Question: I am trying to get all of the data stored in this json

as a dictionary that I can load and access. I am still new to writing spiders, but I believe I need something like
response.xpath().extract()
and then json.load().split() to get an element from it.
But the exact syntax I am not sure of, since there are so many elements in this file.
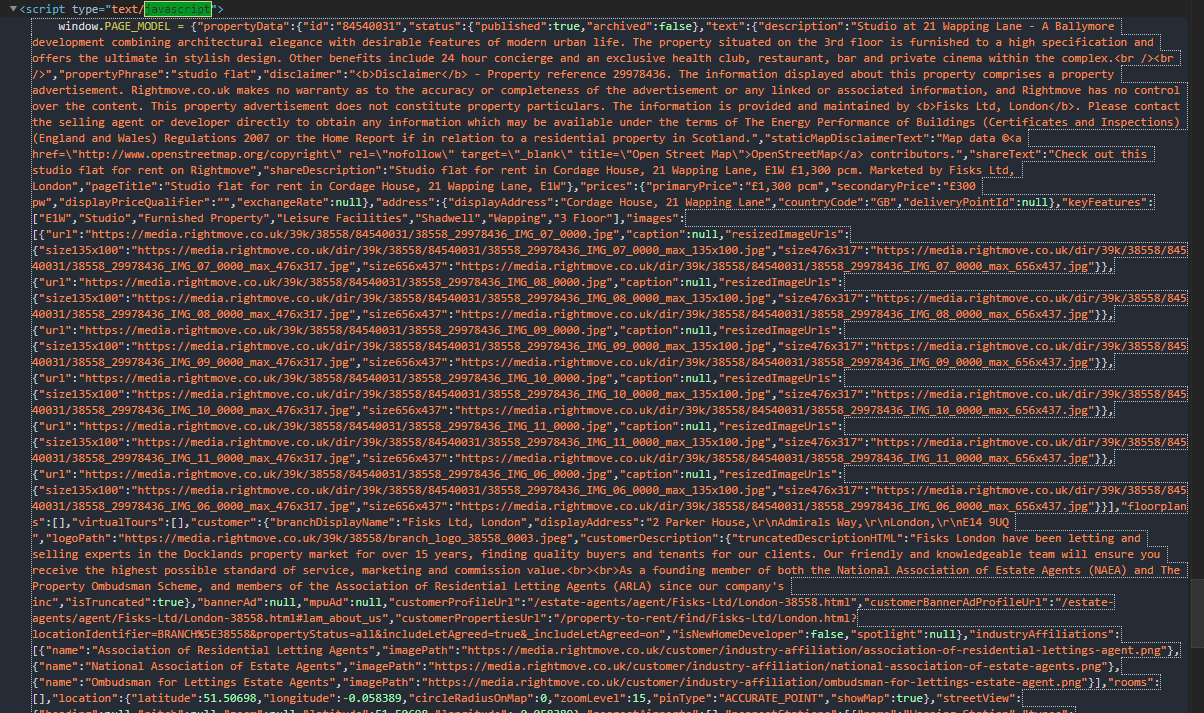
Answer: You're right, it pretty much works like you suggested in your question.
You can check the script tags for 'windows.PAGE_MODEL' with a simple xpath query.
Please try the following code in the callback for your request:
'''
d = response.xpath('//script[text()[contains(., "windows.PAGE_MODEL")]]/text()').get()
from json import loads
data = loads(d)
'''